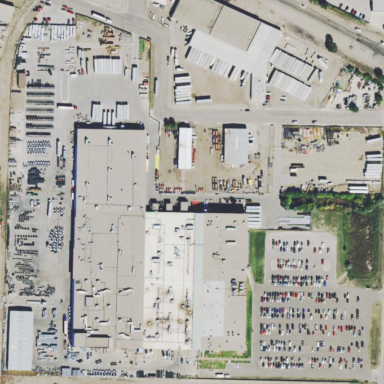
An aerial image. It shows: Industrial area.